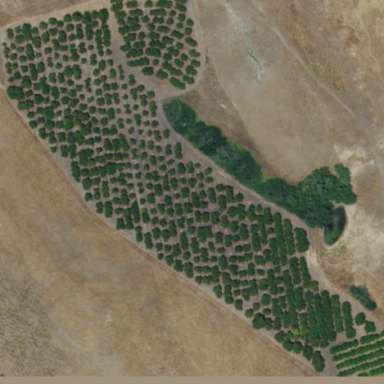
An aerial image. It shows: Orchard.